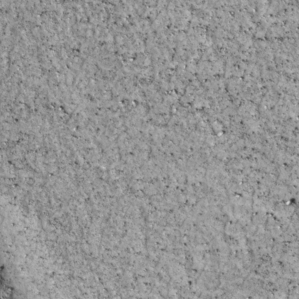
Label: non_frost